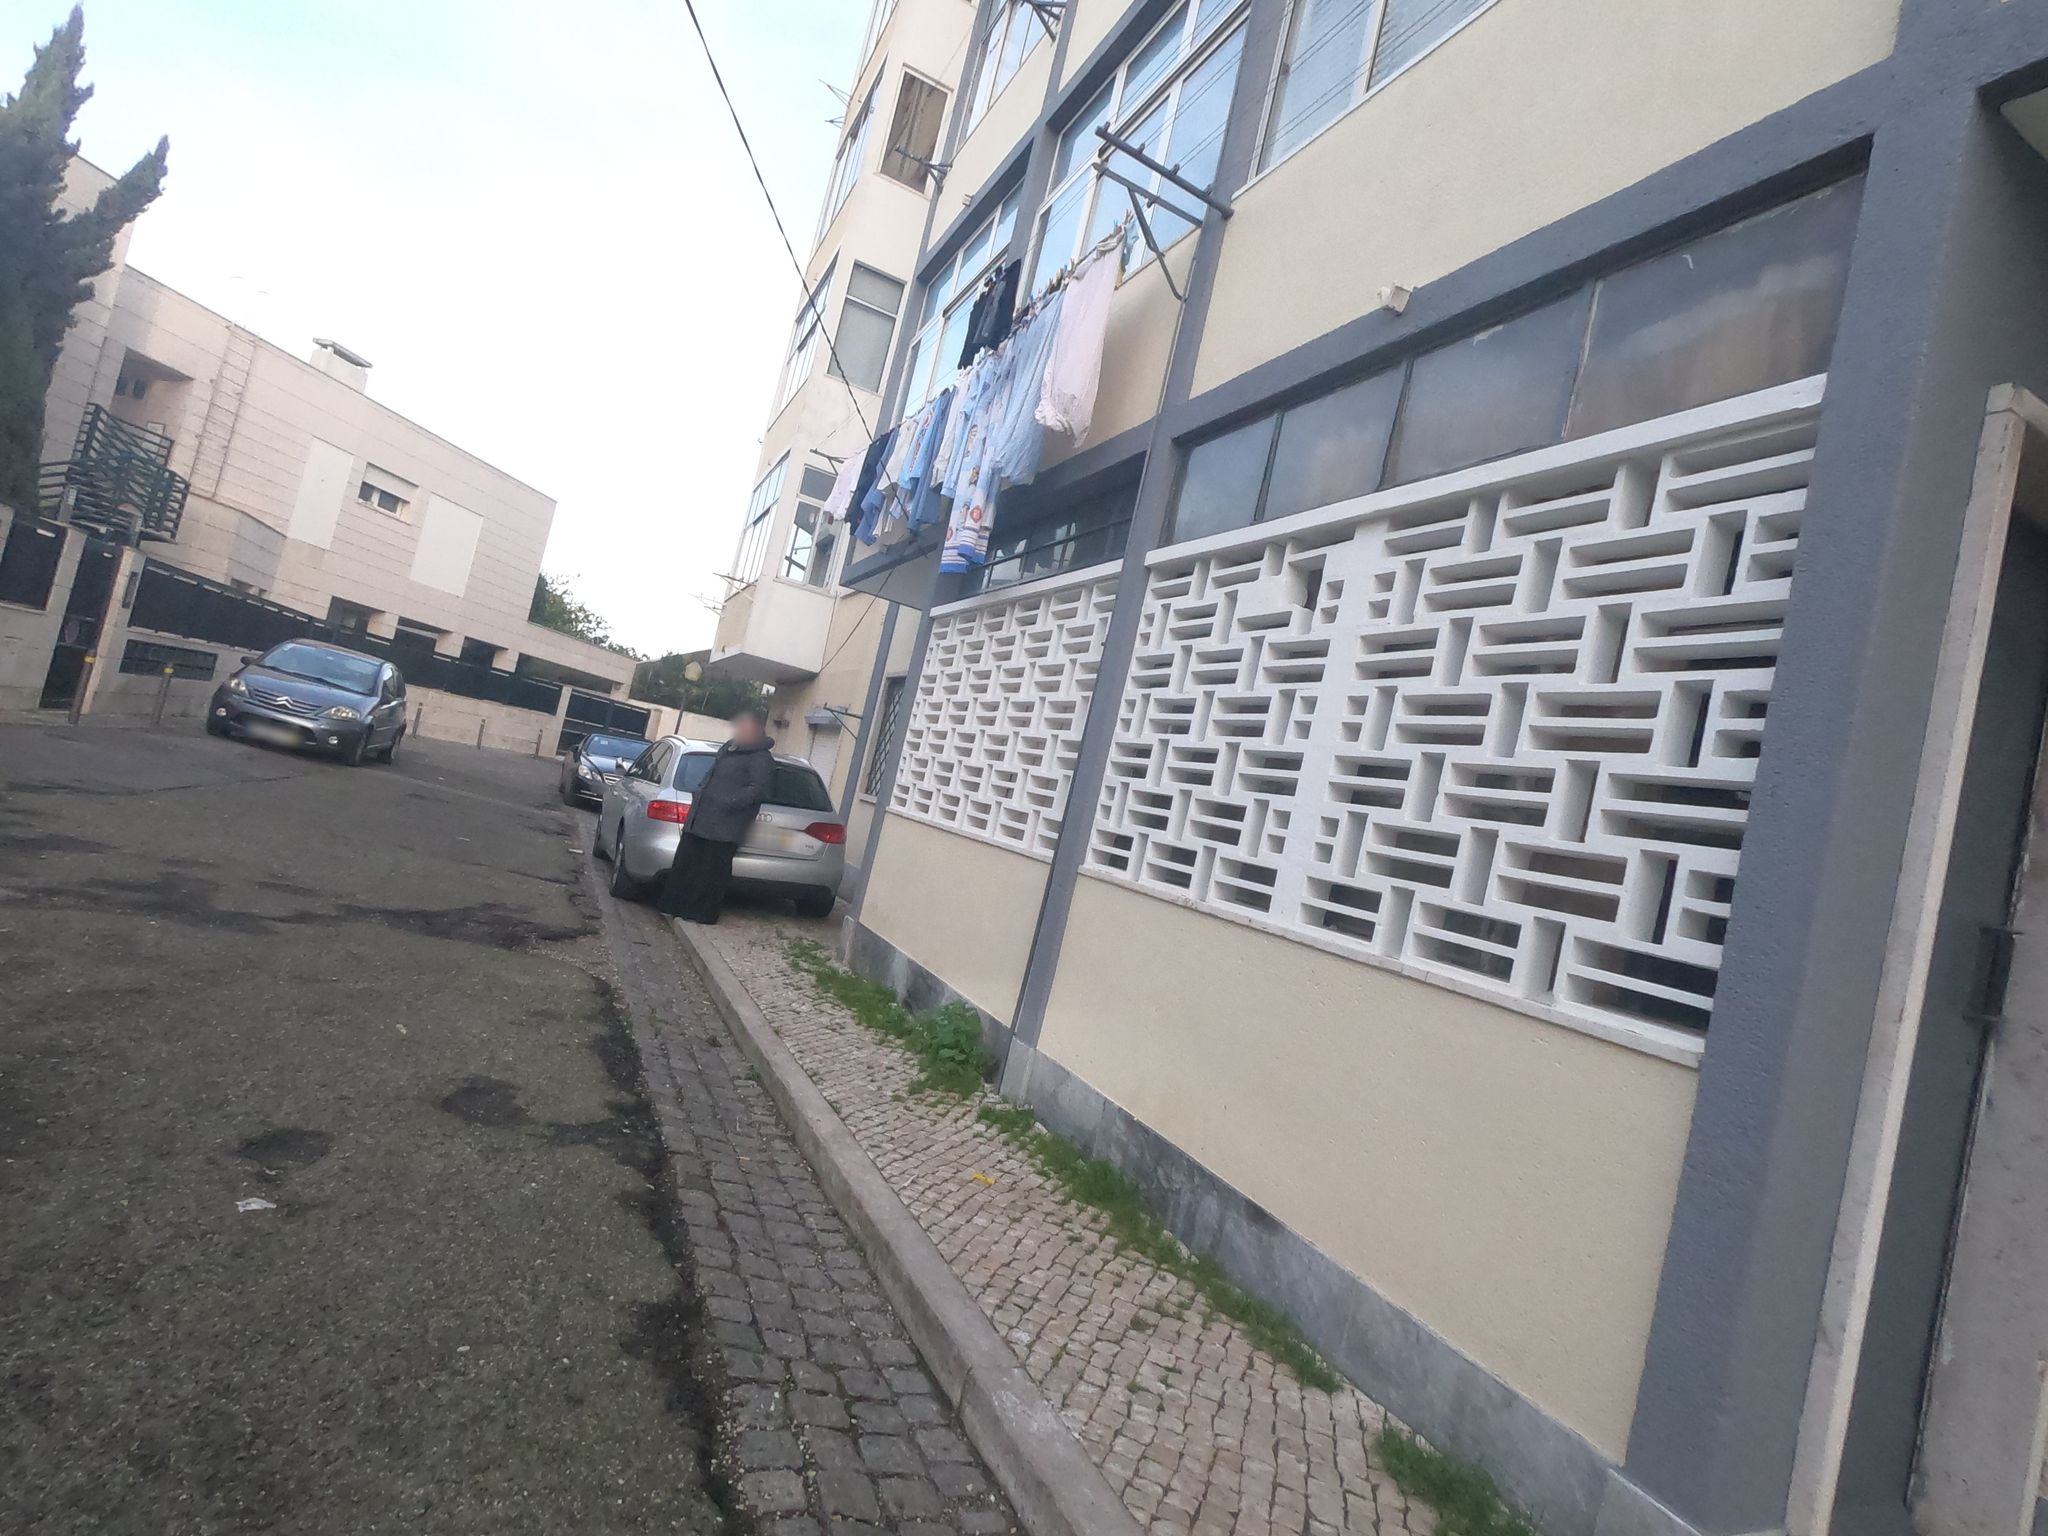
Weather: clear
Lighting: day
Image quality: good
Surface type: walking surface
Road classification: footway, steps, residential
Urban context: urban centre
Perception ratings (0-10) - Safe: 0.68, Lively: 4.56, Beautiful: 4.59, Boring: 3.3, Depressing: 8.23, Wealthy: 0.65